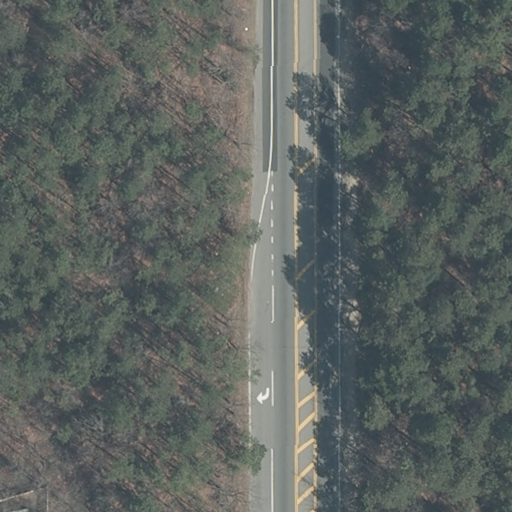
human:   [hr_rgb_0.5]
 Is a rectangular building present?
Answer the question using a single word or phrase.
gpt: yes

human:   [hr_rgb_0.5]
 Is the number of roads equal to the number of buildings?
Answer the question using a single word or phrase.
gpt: yes

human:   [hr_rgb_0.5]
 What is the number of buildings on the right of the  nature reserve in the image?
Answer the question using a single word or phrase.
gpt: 0

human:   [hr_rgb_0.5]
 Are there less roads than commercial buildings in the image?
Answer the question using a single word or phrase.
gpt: no

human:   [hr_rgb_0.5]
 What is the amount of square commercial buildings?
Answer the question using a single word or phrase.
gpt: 0

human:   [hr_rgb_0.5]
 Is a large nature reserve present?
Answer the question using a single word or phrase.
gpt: yes

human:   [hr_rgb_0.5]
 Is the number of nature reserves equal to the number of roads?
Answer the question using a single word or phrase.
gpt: yes

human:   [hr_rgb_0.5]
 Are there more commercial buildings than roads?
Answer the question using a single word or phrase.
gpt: no

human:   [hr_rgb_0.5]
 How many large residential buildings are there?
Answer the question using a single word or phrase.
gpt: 0

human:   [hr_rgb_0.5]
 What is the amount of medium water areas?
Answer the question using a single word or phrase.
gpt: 0

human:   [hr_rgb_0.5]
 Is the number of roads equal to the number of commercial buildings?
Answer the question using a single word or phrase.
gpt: no

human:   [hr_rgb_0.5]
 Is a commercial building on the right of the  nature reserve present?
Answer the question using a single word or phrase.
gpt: no

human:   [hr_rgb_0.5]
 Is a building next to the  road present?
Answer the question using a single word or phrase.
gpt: yes

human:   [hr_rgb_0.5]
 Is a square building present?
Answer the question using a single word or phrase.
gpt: no

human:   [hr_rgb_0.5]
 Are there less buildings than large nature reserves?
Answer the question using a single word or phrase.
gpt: no

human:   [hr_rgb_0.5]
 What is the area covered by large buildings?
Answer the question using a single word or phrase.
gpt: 0m2

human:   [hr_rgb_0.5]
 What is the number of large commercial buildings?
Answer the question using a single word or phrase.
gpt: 0

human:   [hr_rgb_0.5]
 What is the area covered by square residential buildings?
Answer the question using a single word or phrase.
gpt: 0m2

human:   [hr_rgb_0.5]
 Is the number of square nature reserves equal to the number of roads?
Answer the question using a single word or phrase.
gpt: no

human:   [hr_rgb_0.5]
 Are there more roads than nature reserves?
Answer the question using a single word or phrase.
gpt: no

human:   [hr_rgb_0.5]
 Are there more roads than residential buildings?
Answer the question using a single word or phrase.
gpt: yes

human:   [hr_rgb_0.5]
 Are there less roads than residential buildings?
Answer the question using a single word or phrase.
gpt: no

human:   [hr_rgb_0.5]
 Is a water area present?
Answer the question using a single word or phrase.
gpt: no

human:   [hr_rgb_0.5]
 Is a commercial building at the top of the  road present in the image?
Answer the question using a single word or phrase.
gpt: no

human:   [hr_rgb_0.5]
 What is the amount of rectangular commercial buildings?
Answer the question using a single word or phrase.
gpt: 0

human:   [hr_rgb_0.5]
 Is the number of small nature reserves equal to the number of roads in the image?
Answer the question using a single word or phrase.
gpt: no

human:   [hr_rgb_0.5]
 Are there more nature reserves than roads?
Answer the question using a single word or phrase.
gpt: no

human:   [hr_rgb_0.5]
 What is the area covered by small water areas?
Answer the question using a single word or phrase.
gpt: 0m2

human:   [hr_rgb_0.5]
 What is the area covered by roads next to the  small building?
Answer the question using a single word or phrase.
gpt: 0m2

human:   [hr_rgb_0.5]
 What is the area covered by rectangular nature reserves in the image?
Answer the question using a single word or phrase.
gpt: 10614m2

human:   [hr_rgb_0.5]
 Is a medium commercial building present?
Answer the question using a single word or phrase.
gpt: no

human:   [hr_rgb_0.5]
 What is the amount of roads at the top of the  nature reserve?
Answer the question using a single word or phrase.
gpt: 0

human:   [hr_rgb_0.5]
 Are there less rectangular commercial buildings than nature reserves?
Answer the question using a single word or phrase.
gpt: yes

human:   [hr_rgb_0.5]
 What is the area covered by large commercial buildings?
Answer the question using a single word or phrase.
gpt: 0m2

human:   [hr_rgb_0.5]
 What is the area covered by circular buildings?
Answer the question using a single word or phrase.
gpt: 0m2

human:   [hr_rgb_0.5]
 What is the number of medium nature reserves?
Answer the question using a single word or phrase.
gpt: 0